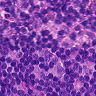
Metastatic tissue present: no